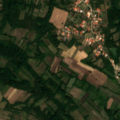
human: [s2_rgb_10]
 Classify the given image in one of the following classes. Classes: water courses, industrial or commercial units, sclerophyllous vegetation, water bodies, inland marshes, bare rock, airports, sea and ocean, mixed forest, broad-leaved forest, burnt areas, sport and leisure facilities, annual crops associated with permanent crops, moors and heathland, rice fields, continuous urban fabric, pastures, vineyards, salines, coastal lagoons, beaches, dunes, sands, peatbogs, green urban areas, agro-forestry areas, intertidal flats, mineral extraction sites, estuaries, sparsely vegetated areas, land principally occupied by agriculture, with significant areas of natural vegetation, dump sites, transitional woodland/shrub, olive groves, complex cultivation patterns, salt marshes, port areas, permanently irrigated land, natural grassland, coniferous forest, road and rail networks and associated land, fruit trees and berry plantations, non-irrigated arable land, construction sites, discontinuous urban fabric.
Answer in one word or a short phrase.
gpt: discontinuous urban fabric, non-irrigated arable land, complex cultivation patterns, land principally occupied by agriculture, with significant areas of natural vegetation, broad-leaved forest